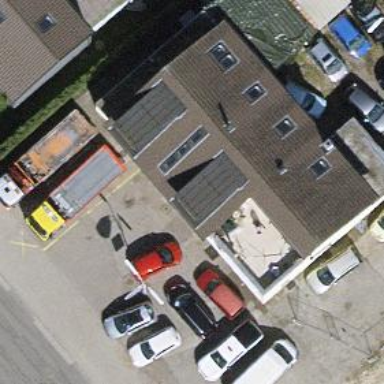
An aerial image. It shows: Car repair shop.